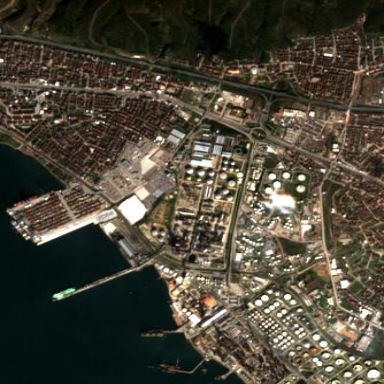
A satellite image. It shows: Industrial area designated as port.